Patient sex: F
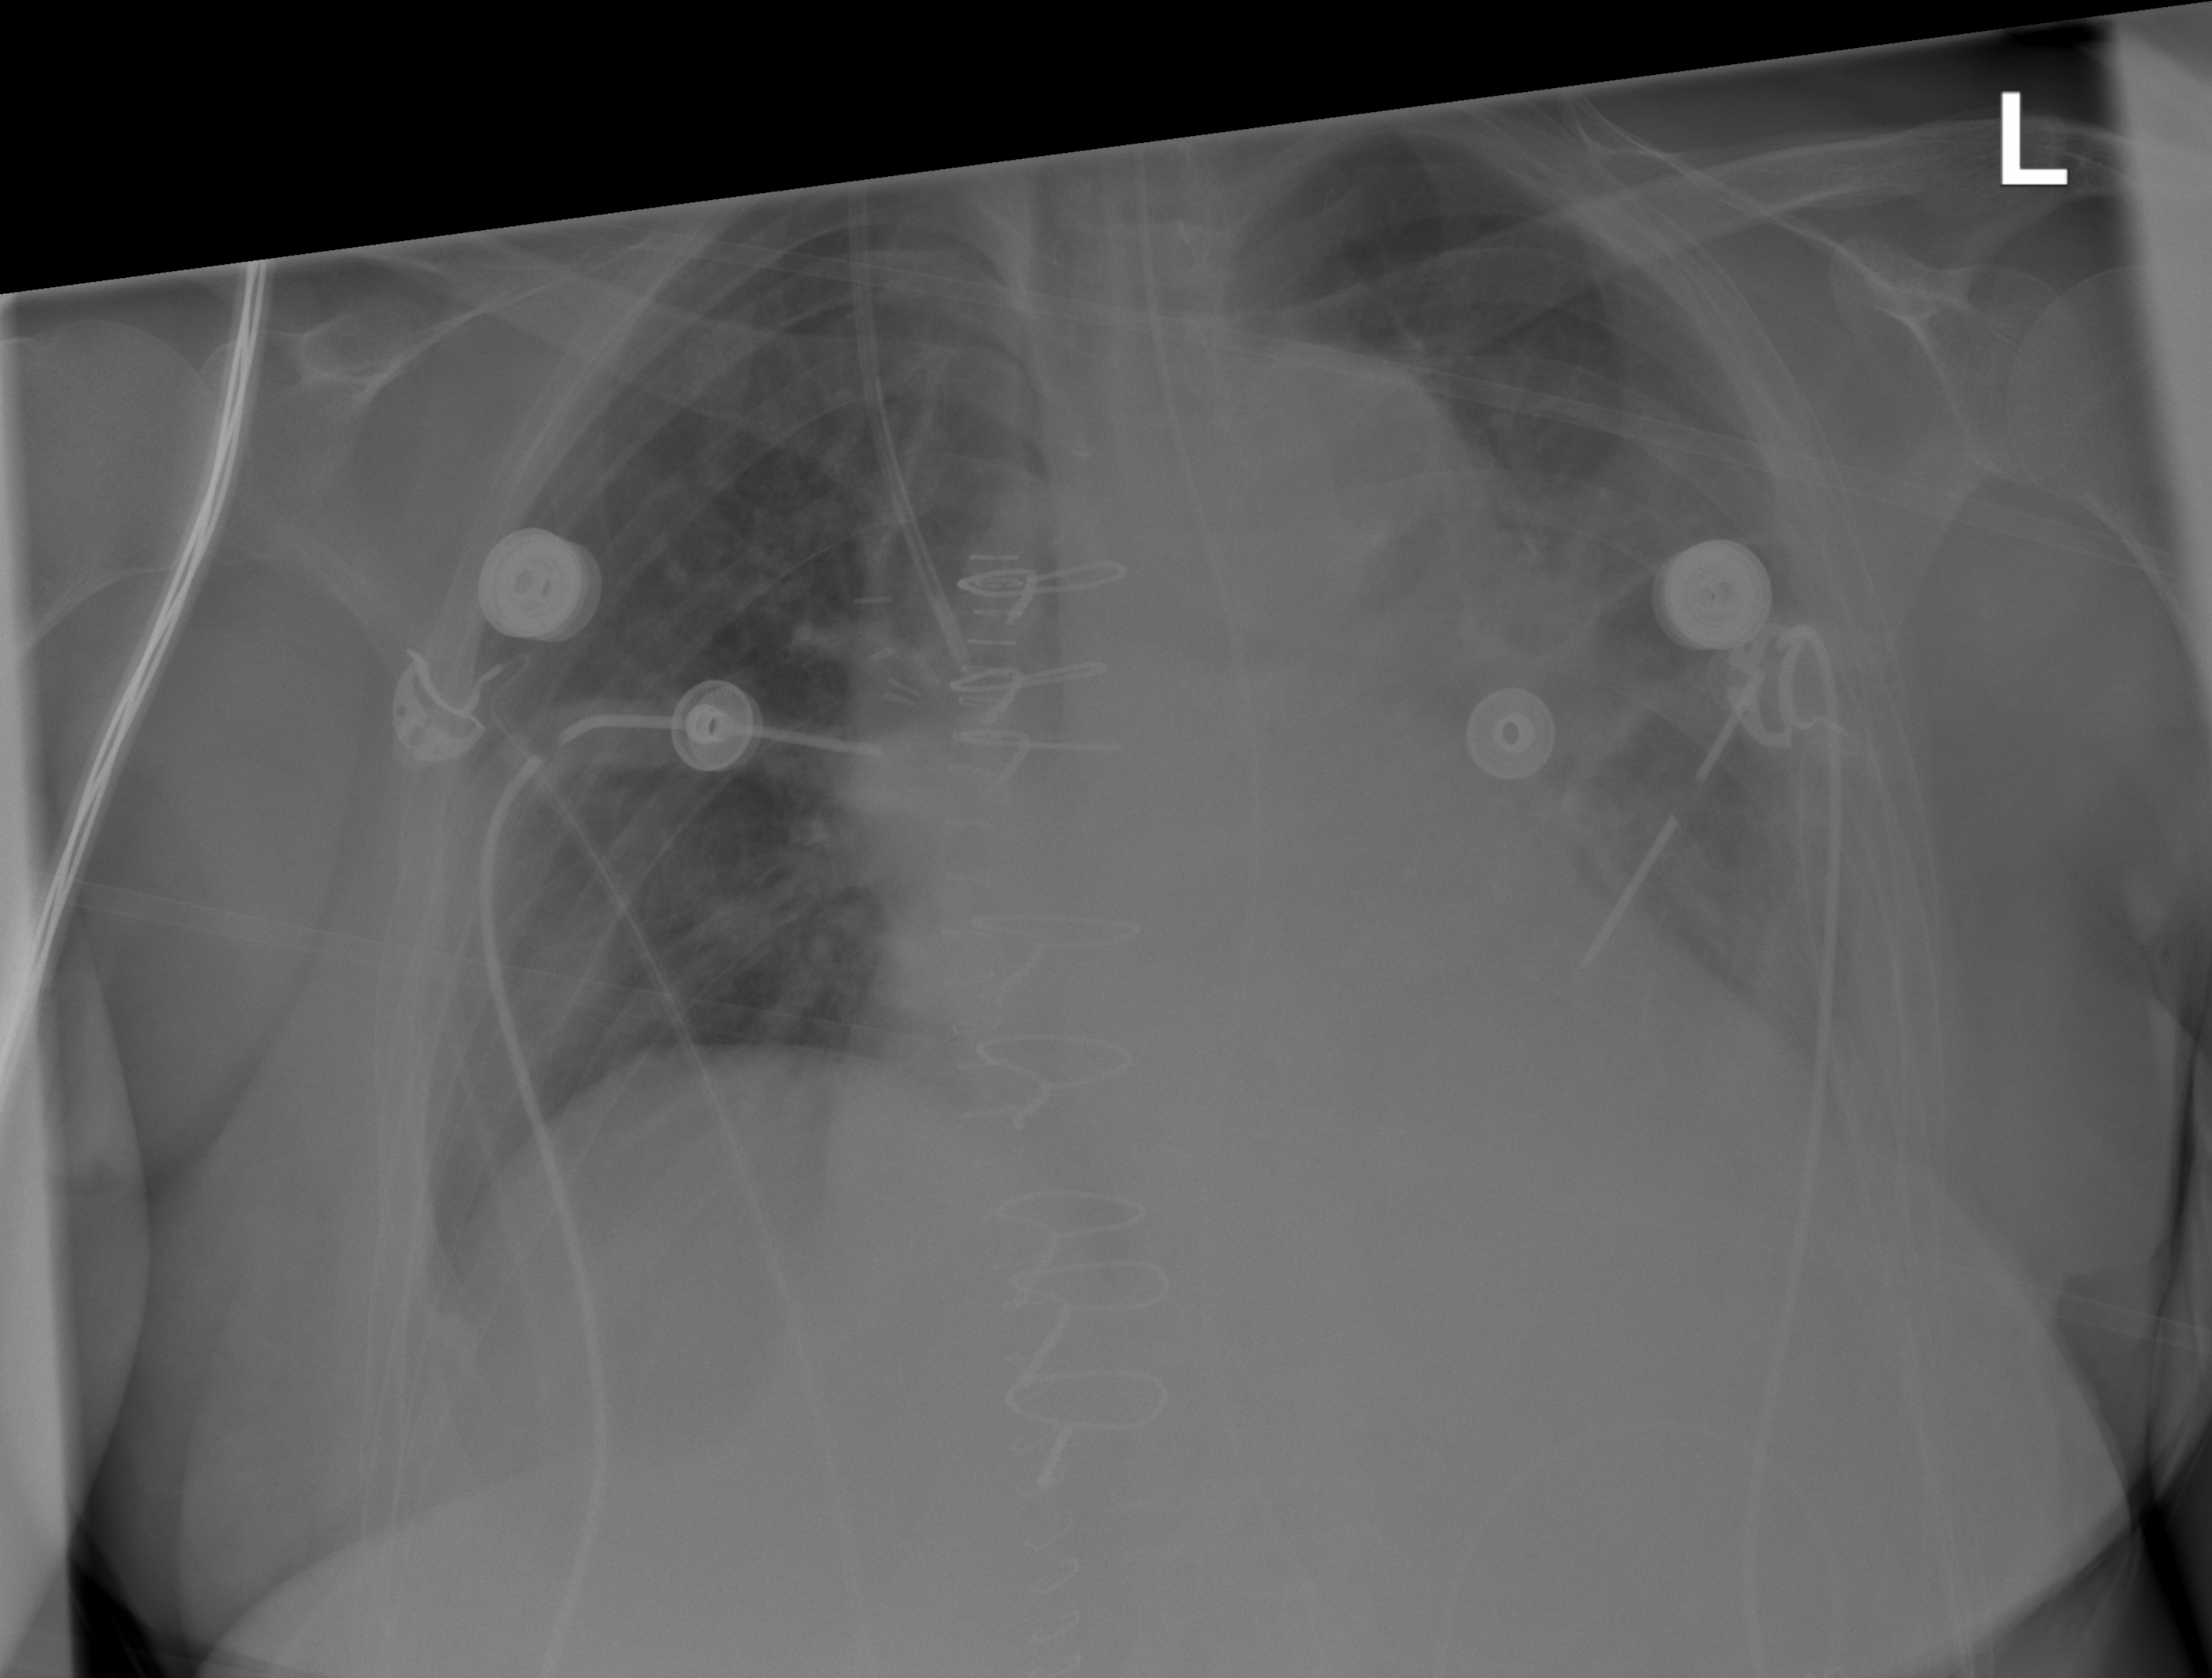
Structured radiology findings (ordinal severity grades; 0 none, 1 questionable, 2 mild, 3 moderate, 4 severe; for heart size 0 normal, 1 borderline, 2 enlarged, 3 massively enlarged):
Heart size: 2
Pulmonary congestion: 0
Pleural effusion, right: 0
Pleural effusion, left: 2
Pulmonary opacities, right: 0
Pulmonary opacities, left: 0
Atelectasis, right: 2
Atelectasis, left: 2